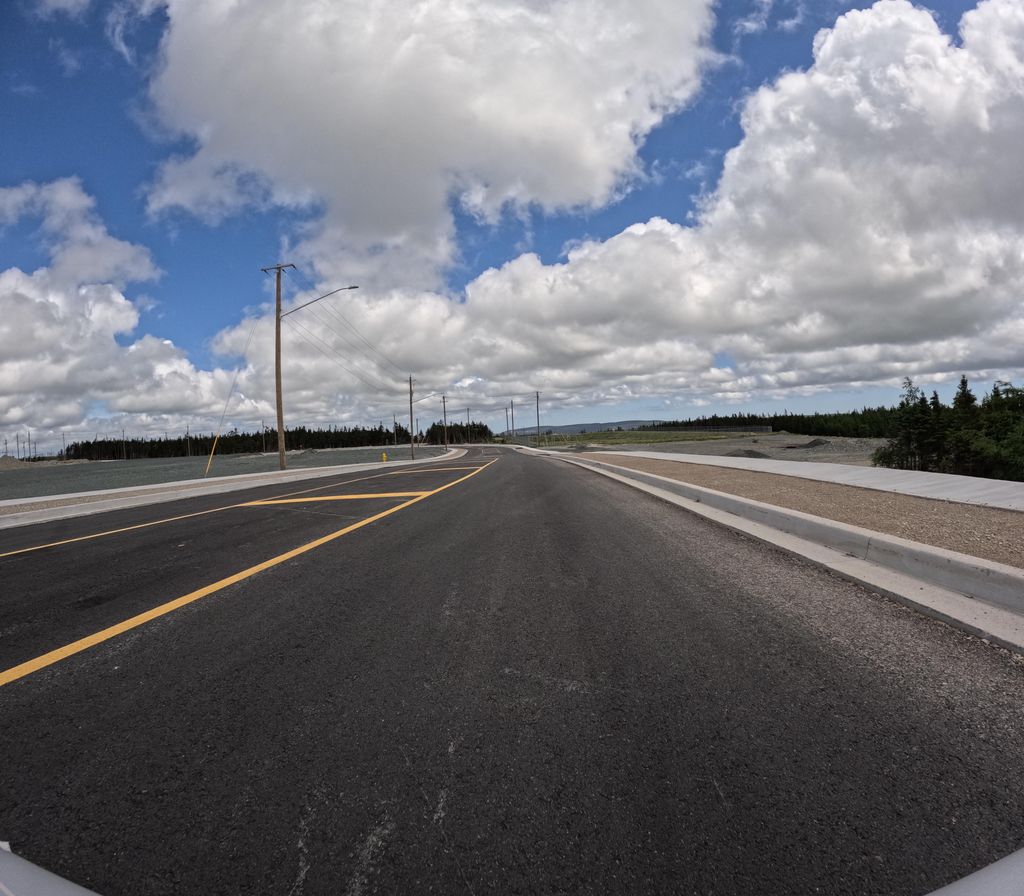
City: st_johns